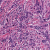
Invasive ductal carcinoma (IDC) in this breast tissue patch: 1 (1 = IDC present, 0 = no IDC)